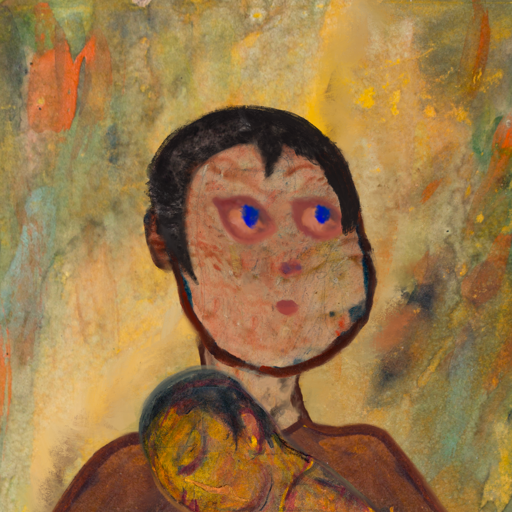
Background: Comrade, Head And Neck Side: Orphan, Face Side: Mother_And_Son_Mother, Bust: Comrade, Hair Side: Roy_Bahadur, Head Accessory: Blank, Second Necklace: Blank, Necklace: Blank, Baby: GypsyMother_Baby